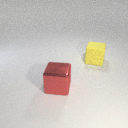
large yellow rubber cube to the right of large red metal cube